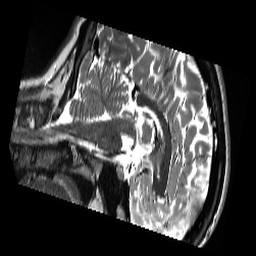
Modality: T2w
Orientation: sagittal
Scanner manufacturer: siemens
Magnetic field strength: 3 T
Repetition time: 13.52 s
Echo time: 0.088 s